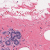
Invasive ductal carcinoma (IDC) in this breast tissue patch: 0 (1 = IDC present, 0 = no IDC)